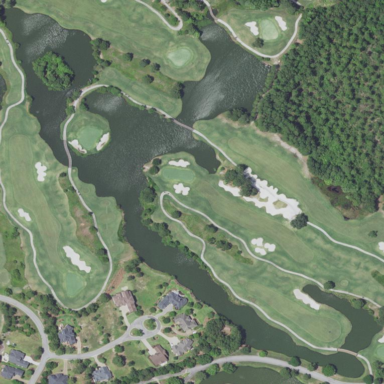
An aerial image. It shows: Picturesque scene of golf course with lateral water hazard.